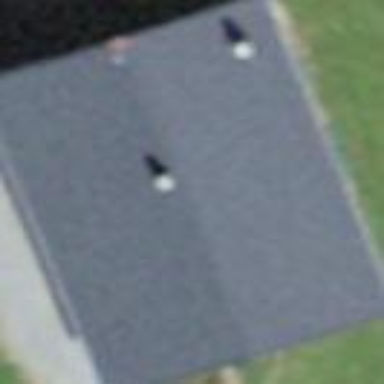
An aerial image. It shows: Building with gabled roof made of grey tiles.